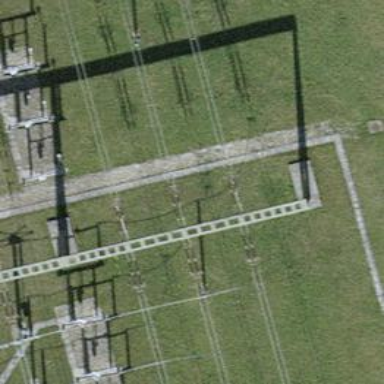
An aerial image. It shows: Insulator used in power equipment.